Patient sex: M
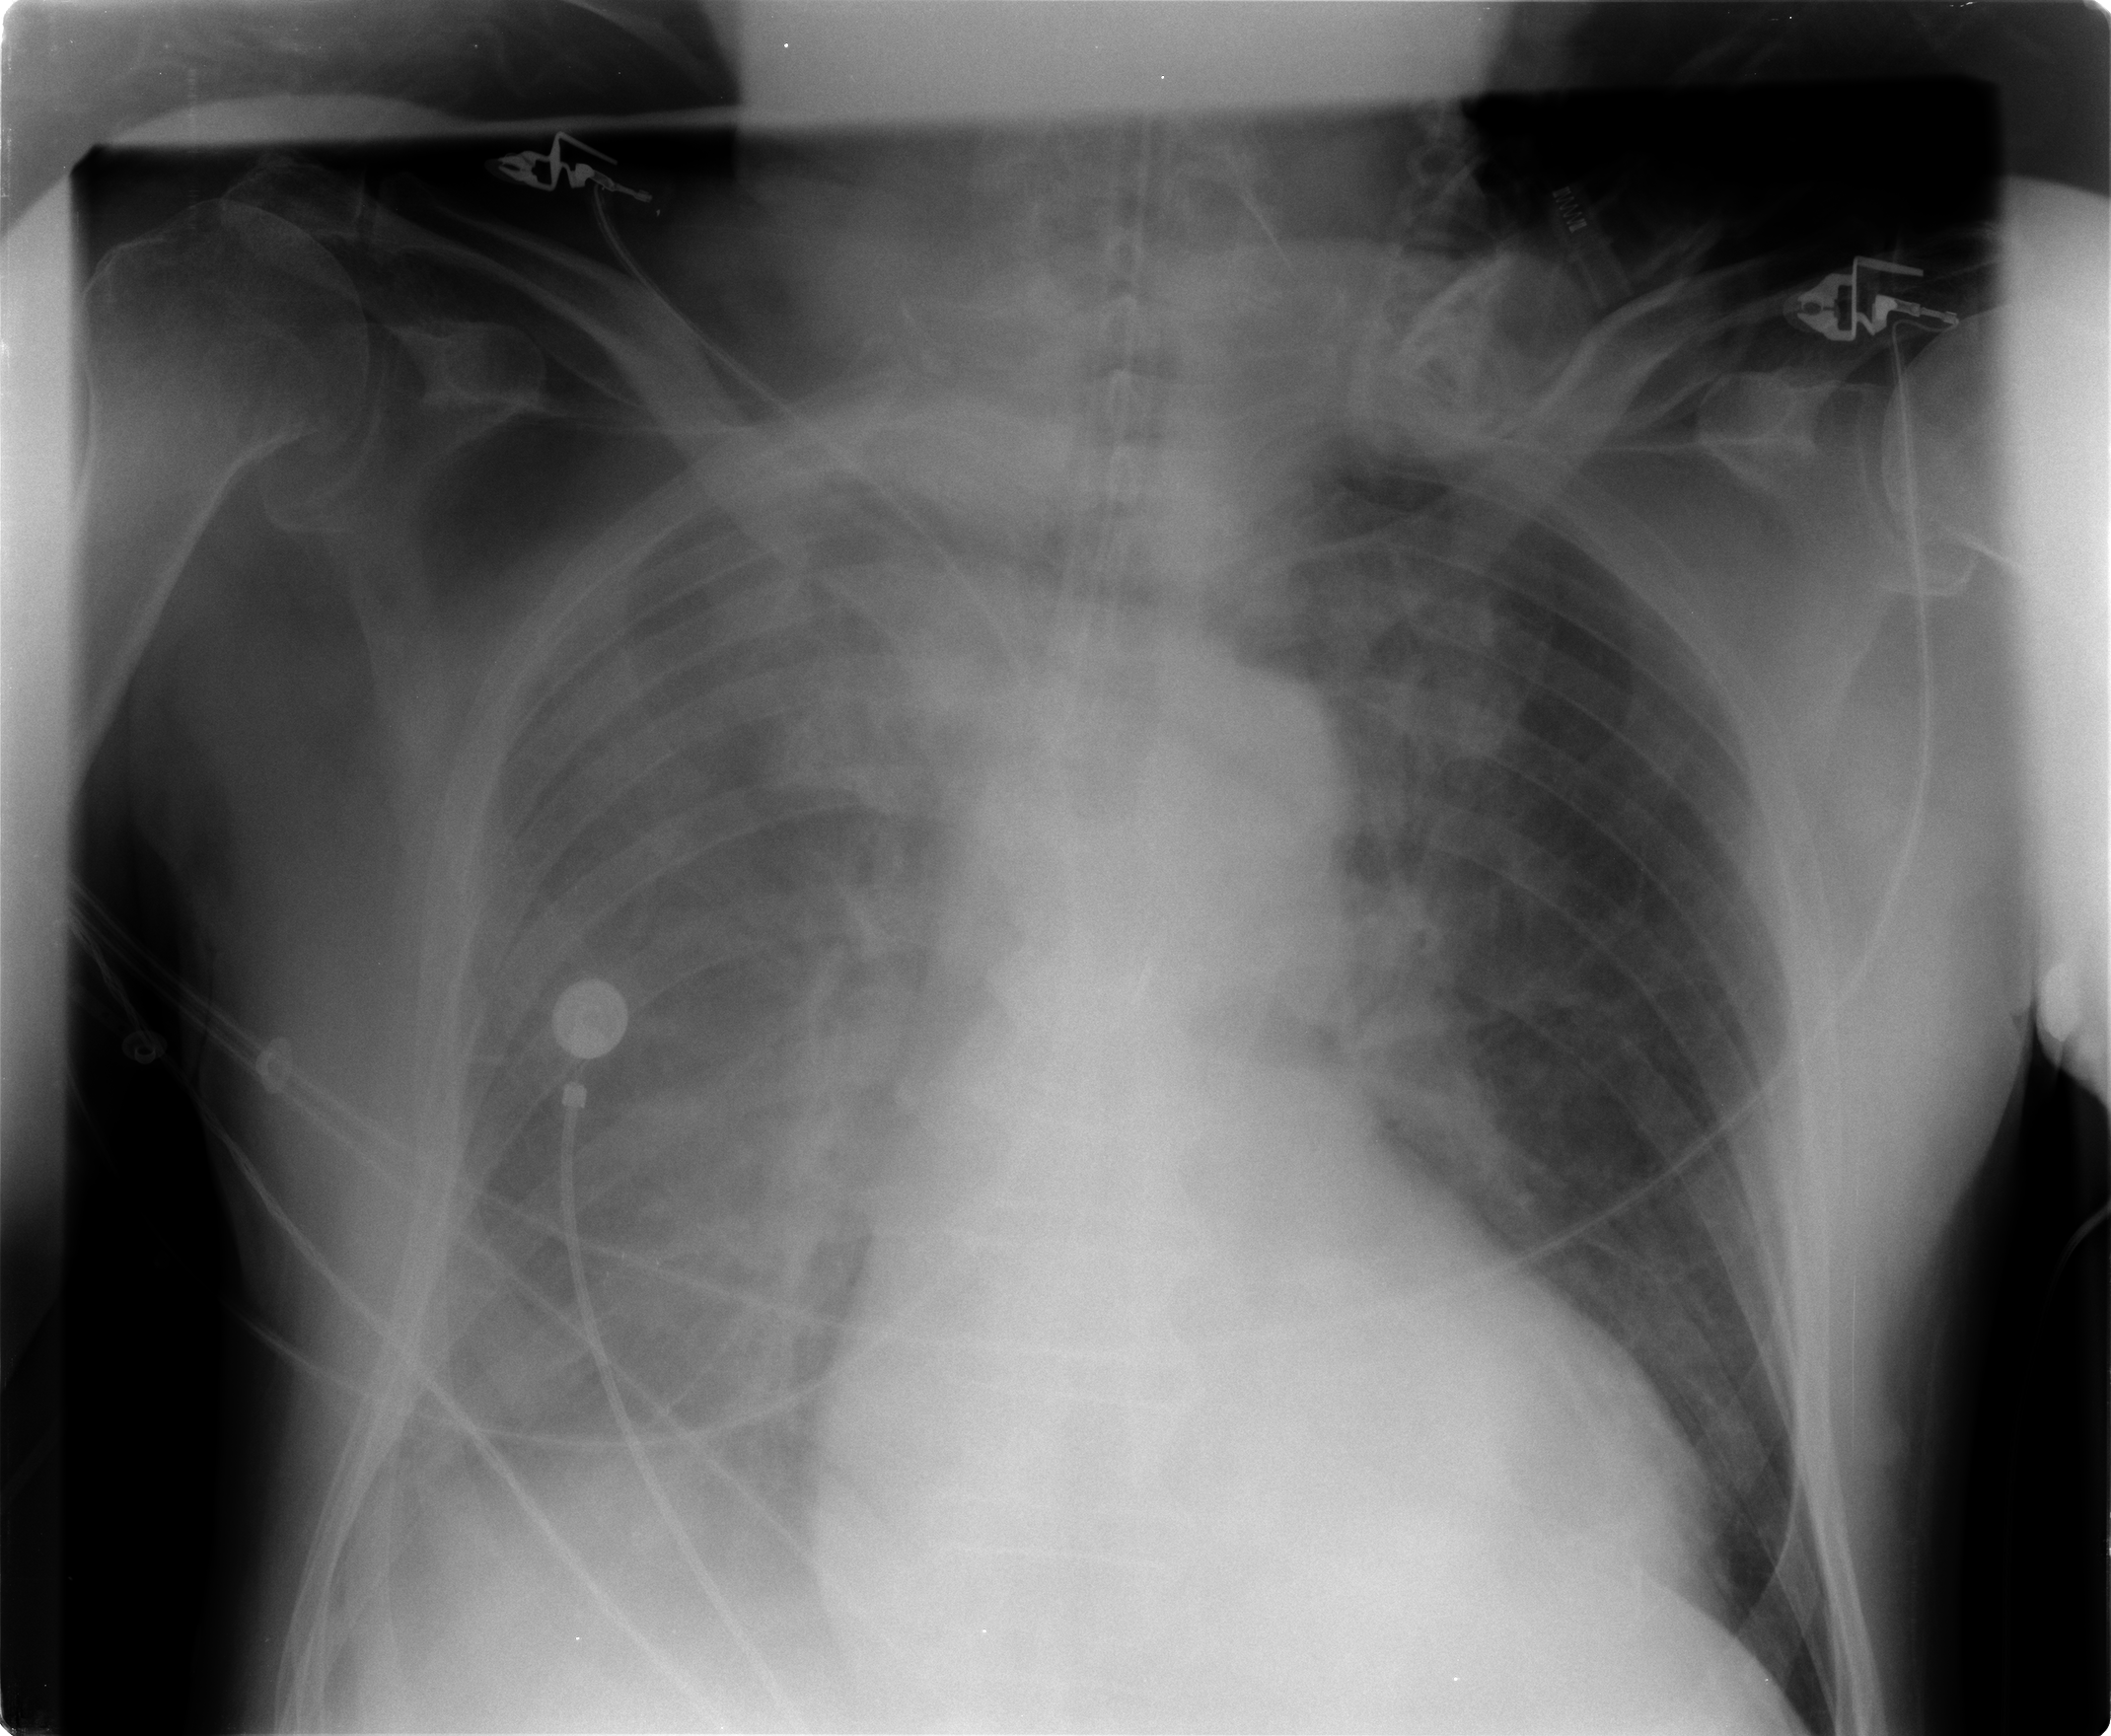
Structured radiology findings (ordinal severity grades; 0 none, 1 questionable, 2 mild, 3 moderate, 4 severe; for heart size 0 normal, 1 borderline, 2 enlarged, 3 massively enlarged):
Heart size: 1
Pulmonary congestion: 3
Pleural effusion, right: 3
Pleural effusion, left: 0
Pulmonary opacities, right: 1
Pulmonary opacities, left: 0
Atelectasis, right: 2
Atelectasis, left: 2